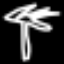
Label: palm tree